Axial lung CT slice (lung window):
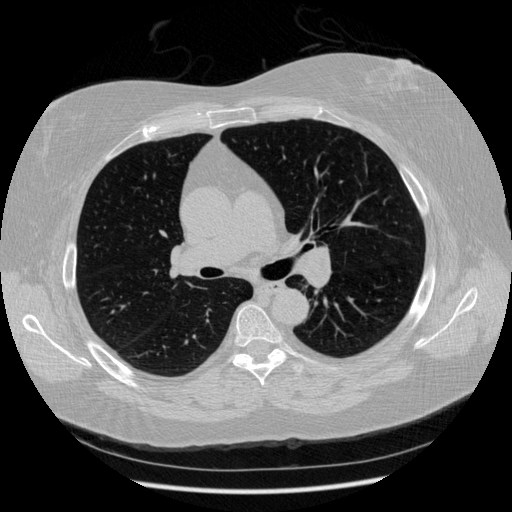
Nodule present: no